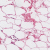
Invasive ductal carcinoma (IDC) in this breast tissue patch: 0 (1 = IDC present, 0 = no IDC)